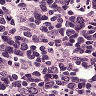
Metastatic tissue present: no